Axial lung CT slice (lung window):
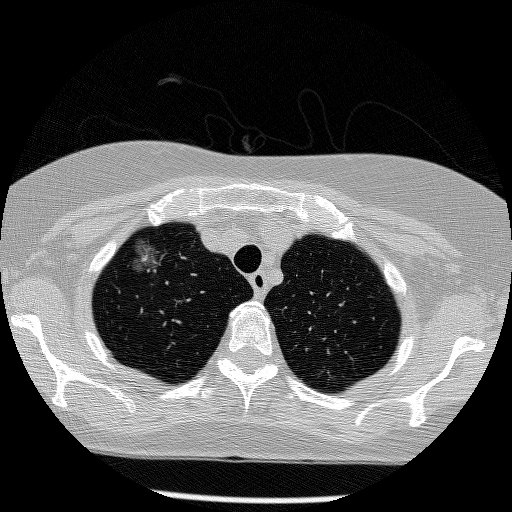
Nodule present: yes
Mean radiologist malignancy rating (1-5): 4.5